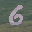
Label: 6